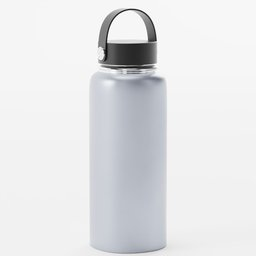
Label: tools